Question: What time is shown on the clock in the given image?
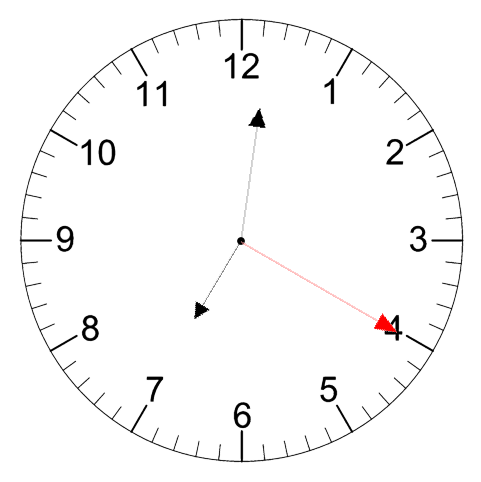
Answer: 07:01:20